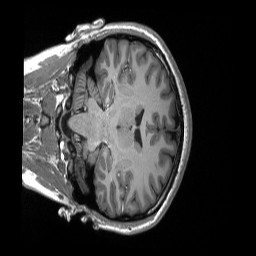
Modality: T1w
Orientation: coronal
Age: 20
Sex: female
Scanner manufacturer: siemens
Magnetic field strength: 3 T
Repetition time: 2.3 s
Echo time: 0.00298 s